Aerial crown-view tile of a tropical tree (Barro Colorado Island, Panama), acquired 20250616:
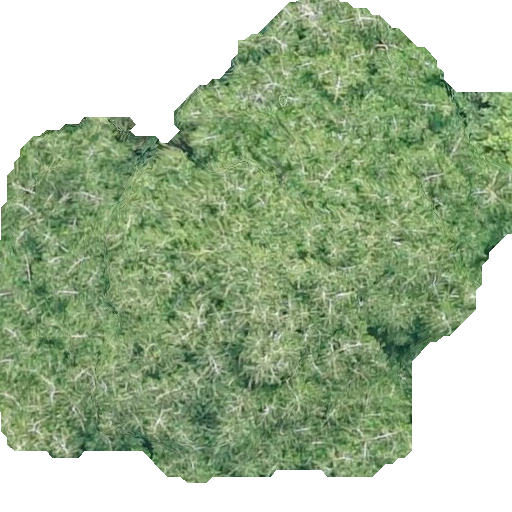
Species: Virola surinamensis
GBIF accepted scientific name: Virola surinamensis
Crown area: 268.679 m²